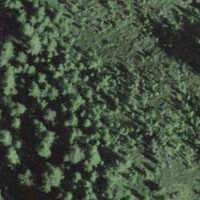
EUNIS habitat code: 43
Species observed at this site:
Empetrum nigrum